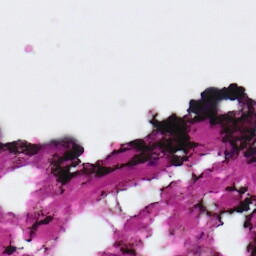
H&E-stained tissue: Ovarian